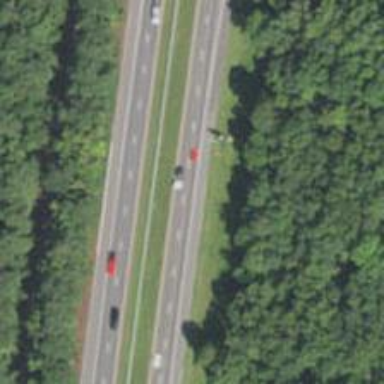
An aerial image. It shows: Motorway.